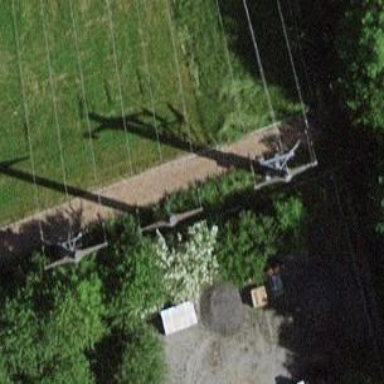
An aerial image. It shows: Power line in the image.